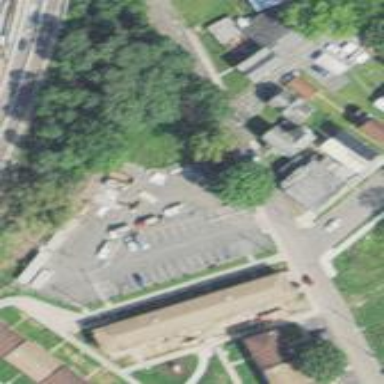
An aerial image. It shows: Parking area.